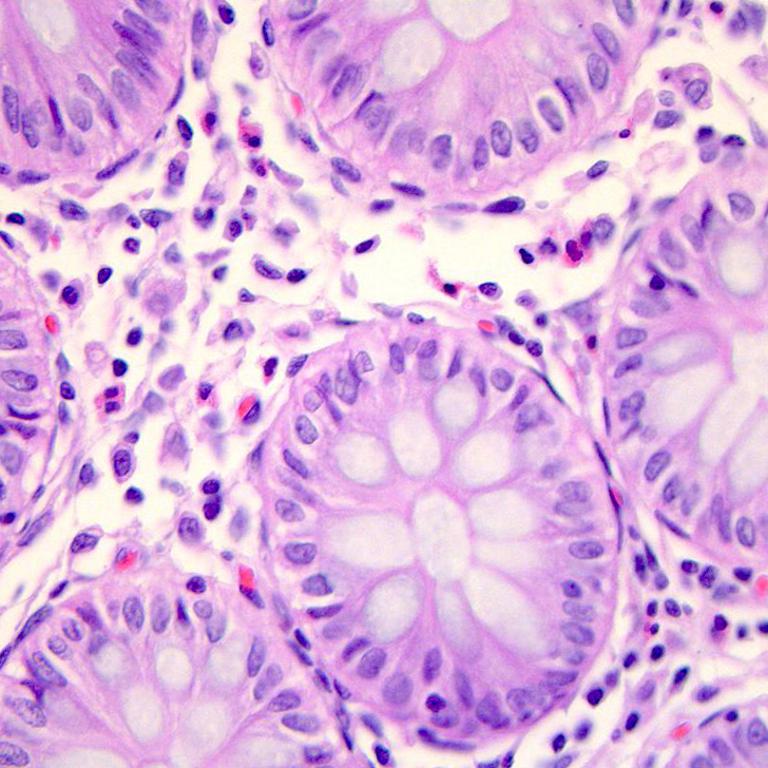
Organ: colon
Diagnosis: benign